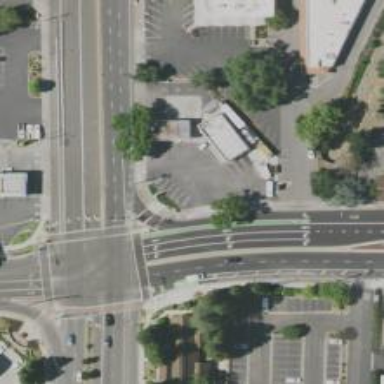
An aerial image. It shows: Footway that serves as traffic island.